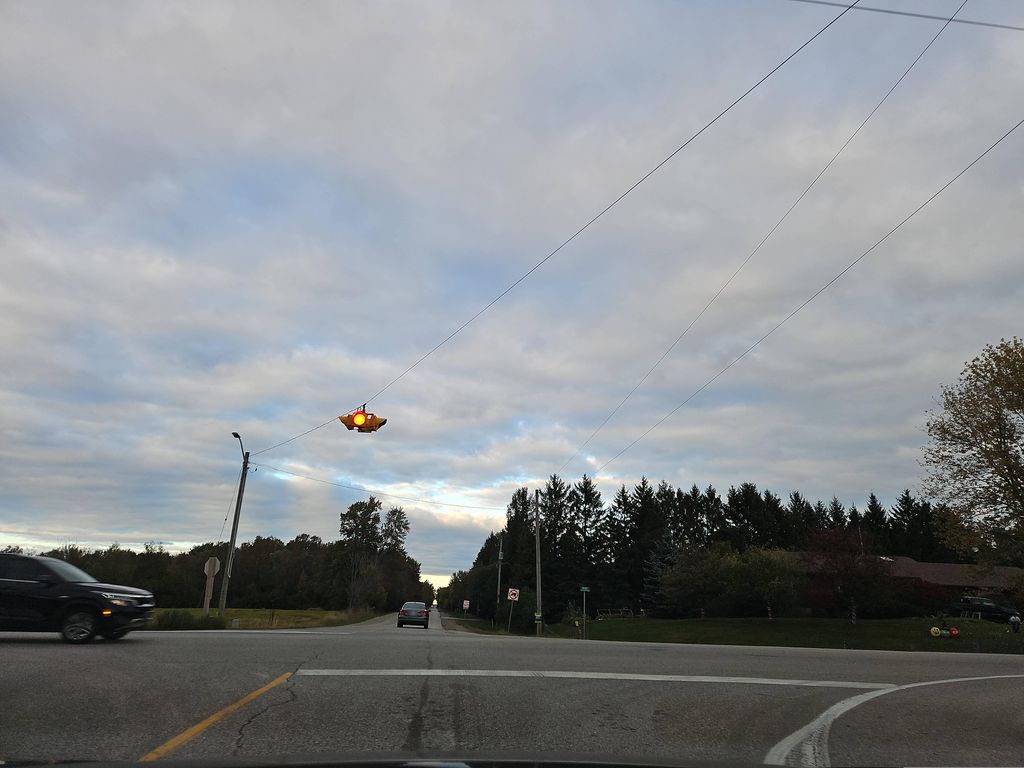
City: kitchener-waterloo